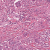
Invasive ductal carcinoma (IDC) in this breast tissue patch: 1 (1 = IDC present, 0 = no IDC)